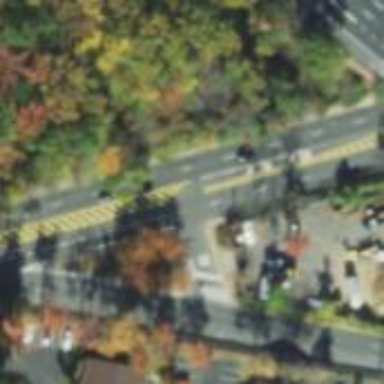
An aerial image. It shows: Primary road with asphalt surface.